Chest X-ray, PA view. Patient: 36 years old, sex F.
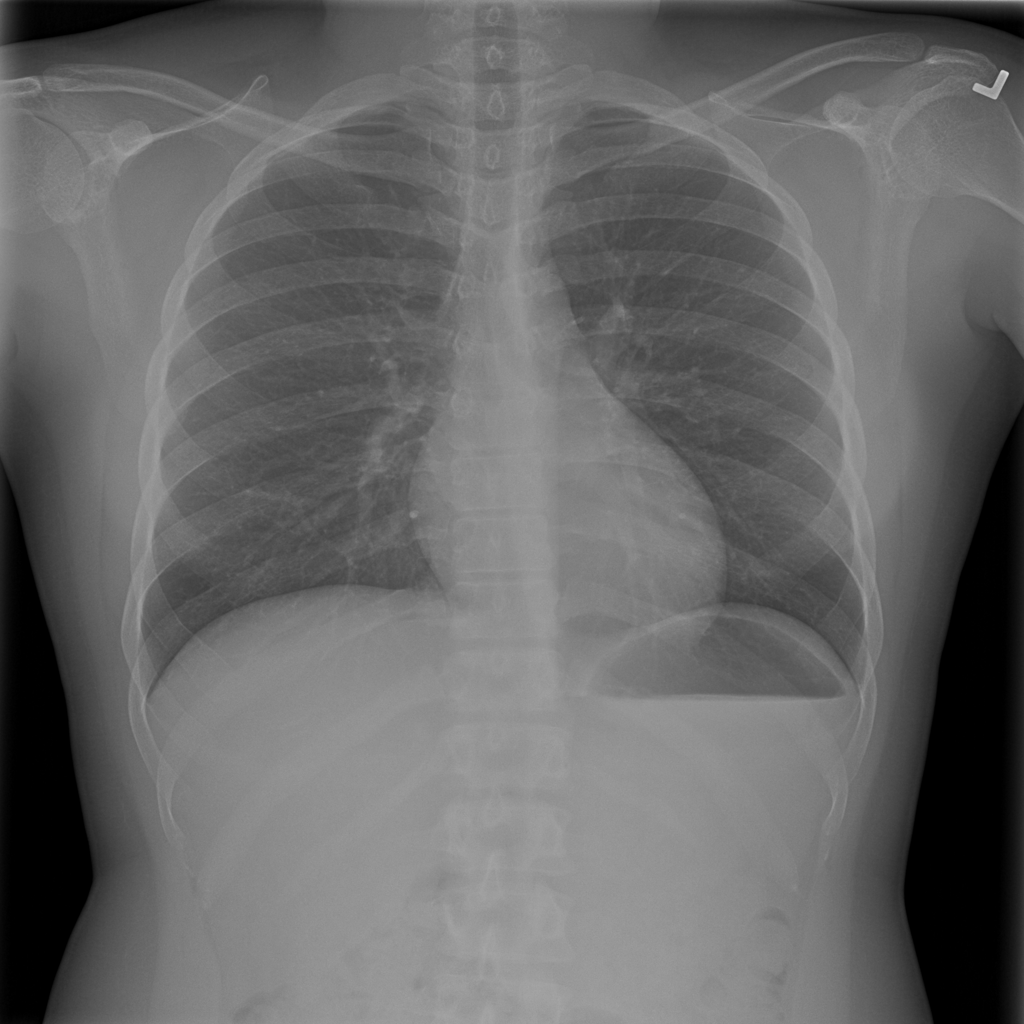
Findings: Infiltration